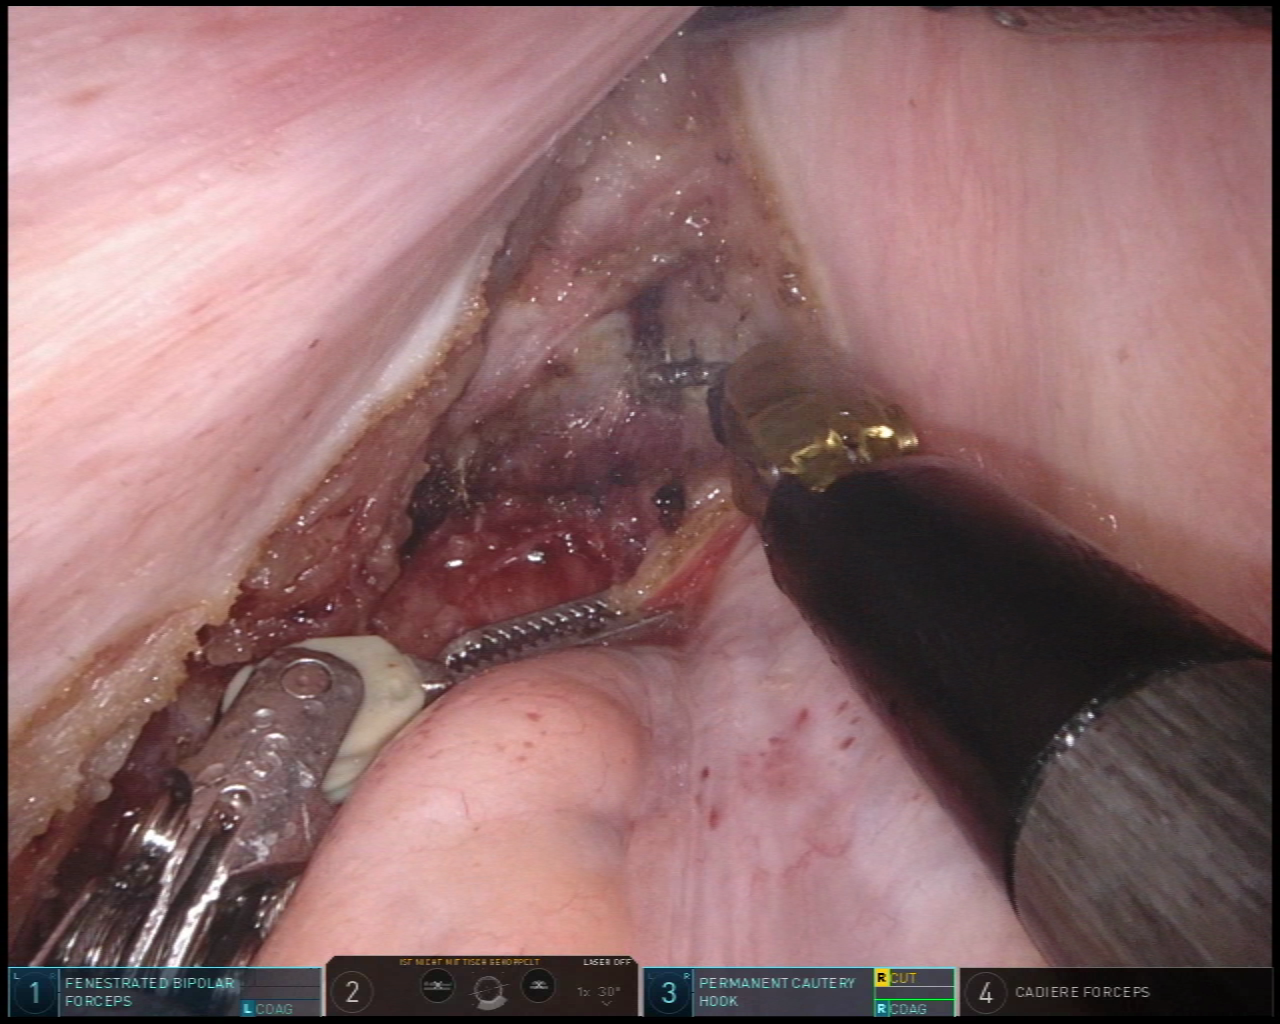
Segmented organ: vesicular_glands
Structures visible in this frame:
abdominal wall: no
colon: no
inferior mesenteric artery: no
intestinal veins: no
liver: no
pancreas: no
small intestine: no
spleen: no
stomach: no
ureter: no
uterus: no
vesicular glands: yes